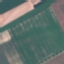
Label: AnnualCrop